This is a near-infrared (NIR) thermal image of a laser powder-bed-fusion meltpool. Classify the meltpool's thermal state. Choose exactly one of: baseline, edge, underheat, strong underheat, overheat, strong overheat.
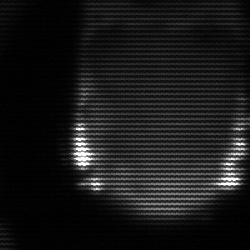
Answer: edge